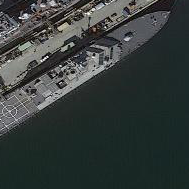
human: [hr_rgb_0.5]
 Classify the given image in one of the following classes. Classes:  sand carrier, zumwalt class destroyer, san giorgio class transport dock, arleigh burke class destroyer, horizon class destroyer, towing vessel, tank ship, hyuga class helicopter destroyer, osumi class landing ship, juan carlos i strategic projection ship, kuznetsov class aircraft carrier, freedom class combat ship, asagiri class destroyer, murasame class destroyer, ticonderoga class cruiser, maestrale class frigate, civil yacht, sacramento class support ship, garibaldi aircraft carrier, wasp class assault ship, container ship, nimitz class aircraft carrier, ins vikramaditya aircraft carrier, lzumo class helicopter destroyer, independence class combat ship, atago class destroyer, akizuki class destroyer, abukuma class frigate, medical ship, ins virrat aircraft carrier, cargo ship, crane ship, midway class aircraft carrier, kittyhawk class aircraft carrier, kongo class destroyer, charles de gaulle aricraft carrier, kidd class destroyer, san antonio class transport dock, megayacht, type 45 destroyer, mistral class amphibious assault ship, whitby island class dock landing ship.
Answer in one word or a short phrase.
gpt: Freedom class combat ship